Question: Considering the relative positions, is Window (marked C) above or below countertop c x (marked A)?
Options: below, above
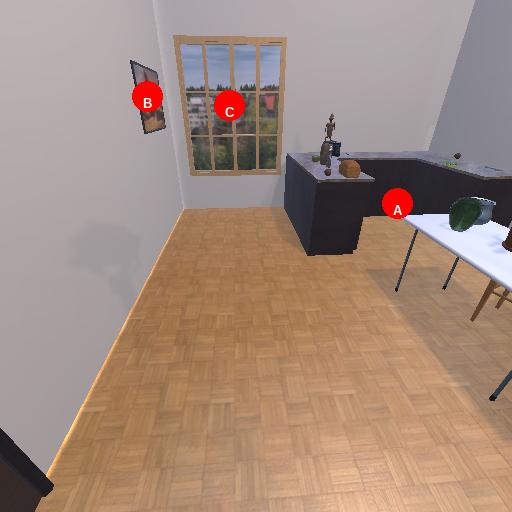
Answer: below